Question: I'm writing a platform game in c++ and using a tiled map to build the world.
The map contains values which are assigned tiles:
eg of a 2D array:
'''
int map[4][4]={
{1, 1, 1, 1},
{1, 0, 0, 1},
{1, 0, 0, 1},
{1, 1, 1, 1}, };
'''
I create a sprite in a similar way: 'int sprite[1][1]={ {2} };'
My question is, how do you access a specific tile or element in a 2D array
I read this <URL> and wondering whether 2D arrays aren't the best to use.
My sprite always stays centred to the window and upon key presses my world moves behind him.
I want to collide with certain tiles, therefore need some interaction between my sprite 2D array tile and my Map 2D array...
Also as it stands, I can walk out of the map because I haven't coded it otherwise. How would I go about this Ideally I want to stop him leaving the map, then I can integrate the collision with that.
Below is a screenshot of what things look like(but with a bigger map than shown above):

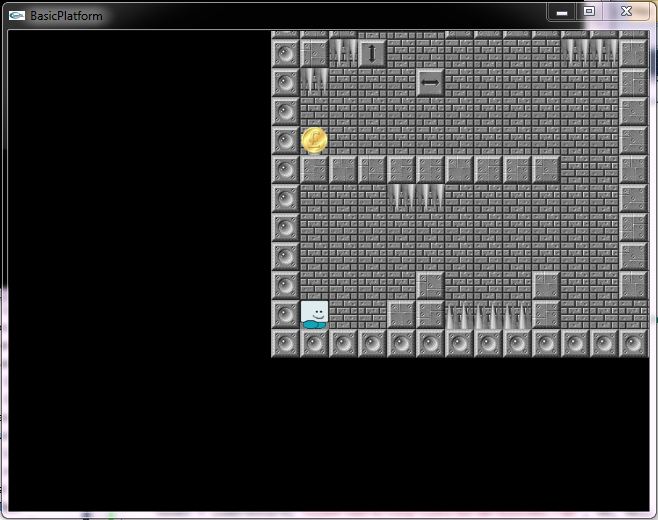
Answer: If I have:
'''
int array[4][4];
'''
I can access elements by:
'''
array[a_num][also_a_num]
'''
where i and j are valid indices.
Usually when I want something like this I just use a 1d array and some math.
'''
int height = a_num;
int width = also_a_num;
int amap[height * width];
int x_pos,y_pos;
int value = amap[y_pos*width + x_pos];
'''
You can check bounds on x_pos and y_pos pretty easily.
As to the collision, you could try an array of structs.
'''
struct tile{
bool walkable;
int type;
};
tile amap[height*width];
'''